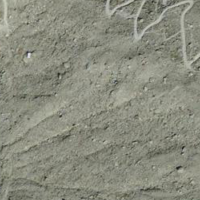
EUNIS habitat code: 48
Species observed at this site:
Achillea nana